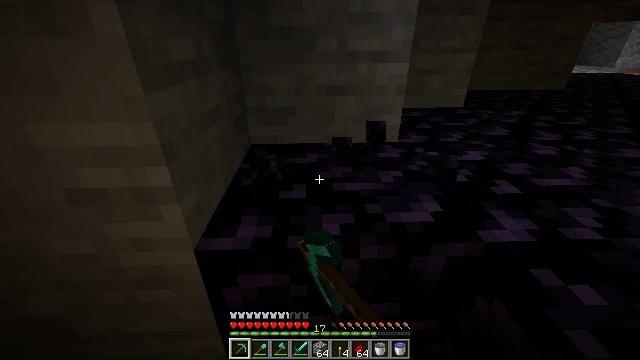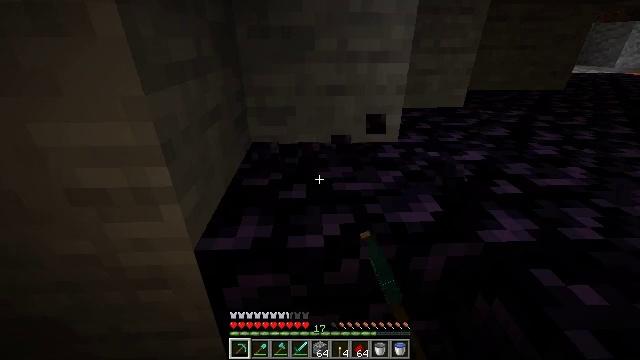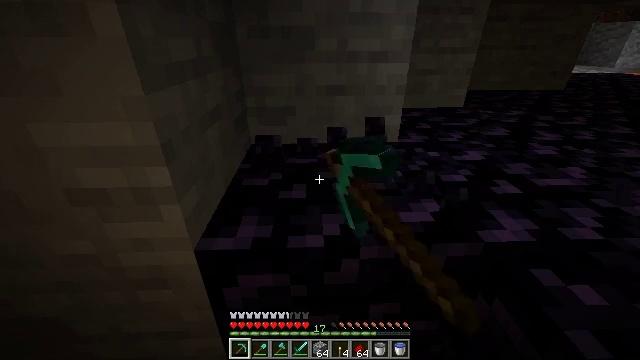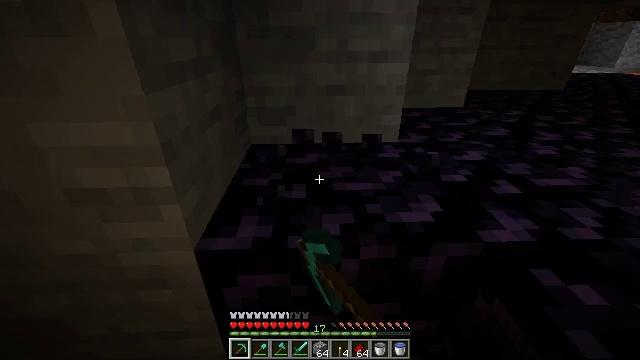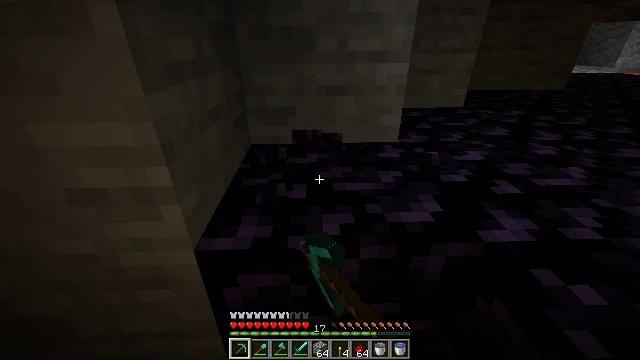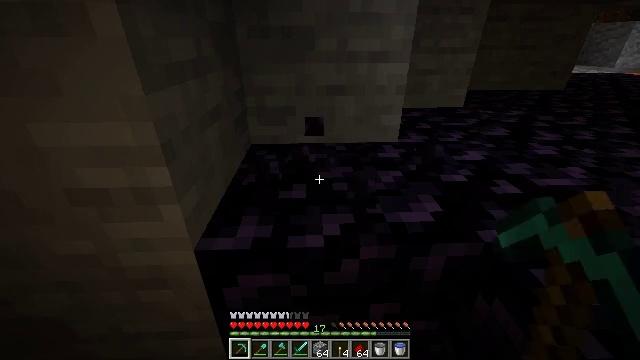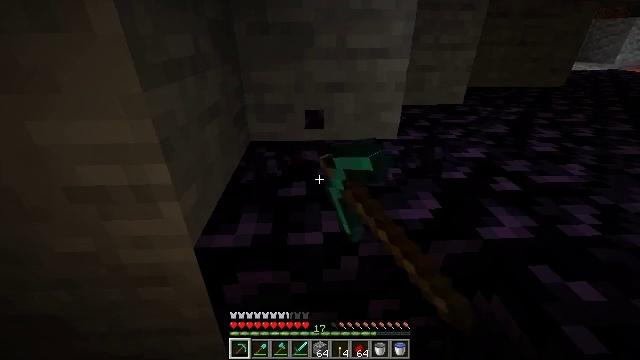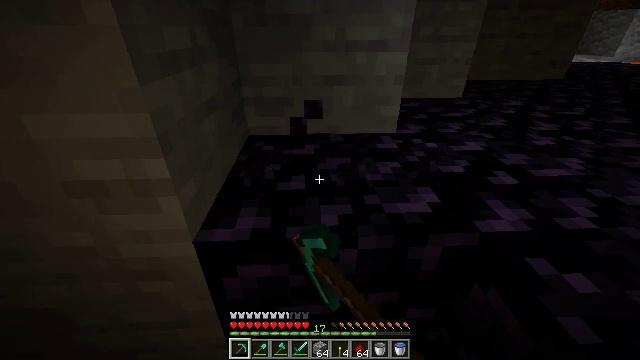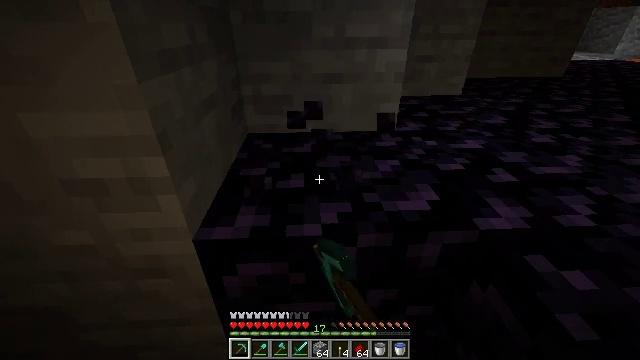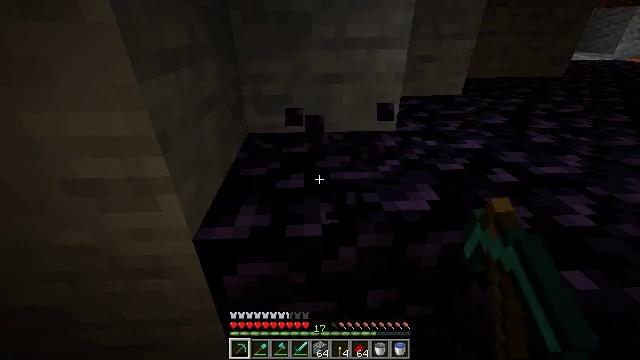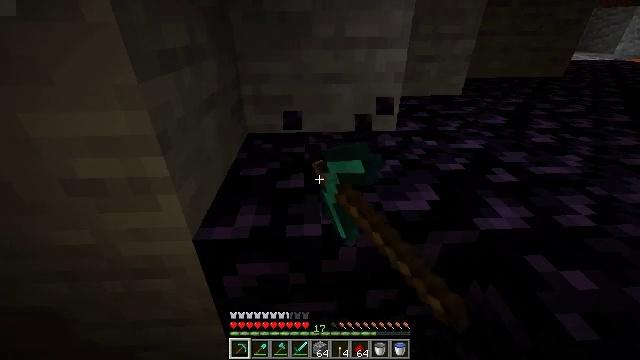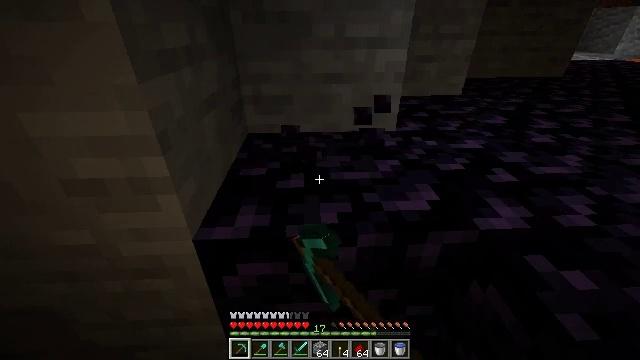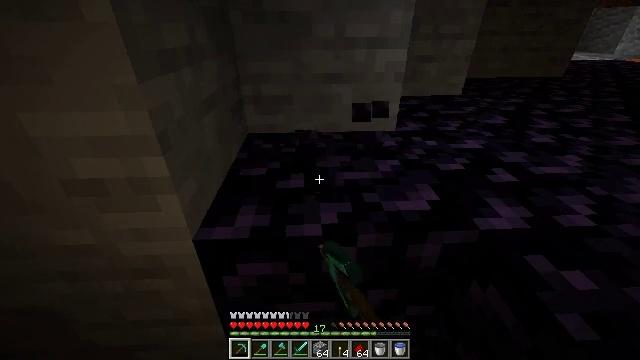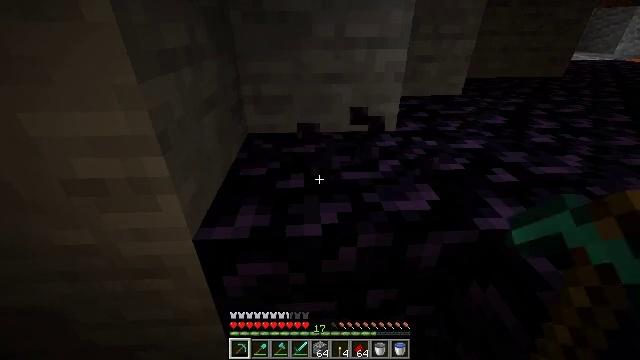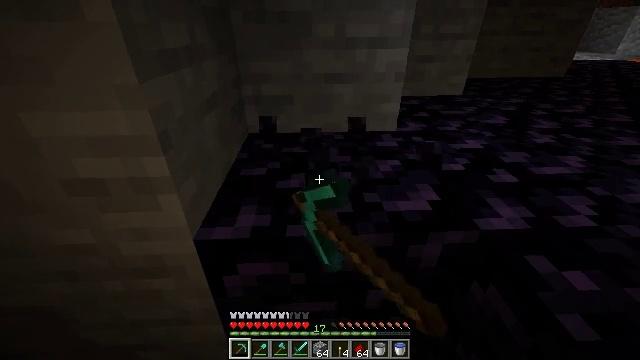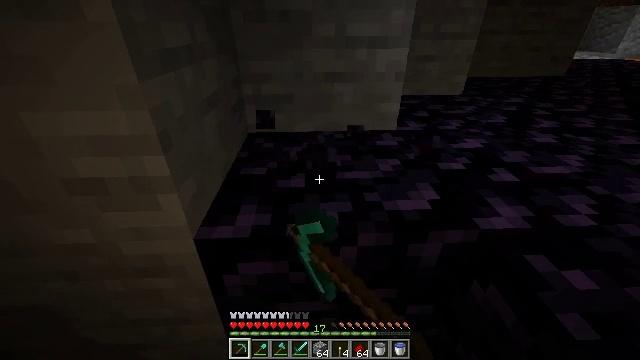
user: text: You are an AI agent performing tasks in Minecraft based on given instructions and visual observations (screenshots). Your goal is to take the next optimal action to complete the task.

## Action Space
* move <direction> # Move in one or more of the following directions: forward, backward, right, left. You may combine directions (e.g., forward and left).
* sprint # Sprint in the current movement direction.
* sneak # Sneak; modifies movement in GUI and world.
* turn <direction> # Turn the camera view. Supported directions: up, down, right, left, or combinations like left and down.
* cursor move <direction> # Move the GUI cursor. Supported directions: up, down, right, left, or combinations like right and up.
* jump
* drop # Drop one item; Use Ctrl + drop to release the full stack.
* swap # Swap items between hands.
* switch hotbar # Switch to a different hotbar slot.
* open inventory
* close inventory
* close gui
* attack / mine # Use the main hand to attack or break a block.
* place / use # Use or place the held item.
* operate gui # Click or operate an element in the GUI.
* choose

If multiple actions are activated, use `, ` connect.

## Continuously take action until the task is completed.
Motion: motion action
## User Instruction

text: Harvest obsidian for portal building.
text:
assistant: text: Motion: attack / mine
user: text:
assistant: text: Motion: attack / mine
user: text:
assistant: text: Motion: attack / mine
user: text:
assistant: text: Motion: attack / mine
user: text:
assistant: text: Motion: attack / mine
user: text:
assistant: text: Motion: attack / mine
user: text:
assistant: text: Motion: turn down, attack / mine
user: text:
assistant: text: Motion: attack / mine
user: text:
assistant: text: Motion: attack / mine
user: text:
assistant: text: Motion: attack / mine
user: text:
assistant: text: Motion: attack / mine
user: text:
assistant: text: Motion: attack / mine
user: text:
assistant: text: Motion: attack / mine
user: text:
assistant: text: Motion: attack / mine
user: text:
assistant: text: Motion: attack / mine
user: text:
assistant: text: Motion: attack / mine
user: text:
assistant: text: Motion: attack / mine
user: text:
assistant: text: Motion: attack / mine
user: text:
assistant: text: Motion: attack / mine
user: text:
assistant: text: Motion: attack / mine
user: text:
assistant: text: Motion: attack / mine
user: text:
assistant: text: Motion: attack / mine
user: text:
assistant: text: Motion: attack / mine
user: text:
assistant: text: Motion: attack / mine
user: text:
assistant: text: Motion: attack / mine
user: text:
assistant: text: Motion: attack / mine
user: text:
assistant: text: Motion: attack / mine
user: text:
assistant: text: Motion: attack / mine
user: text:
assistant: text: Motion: attack / mine
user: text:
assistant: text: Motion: attack / mine